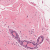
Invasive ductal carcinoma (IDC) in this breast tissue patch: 0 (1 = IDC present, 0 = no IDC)